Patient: sex F, age 64
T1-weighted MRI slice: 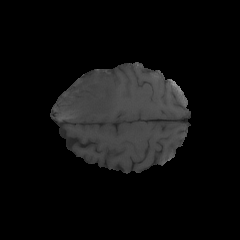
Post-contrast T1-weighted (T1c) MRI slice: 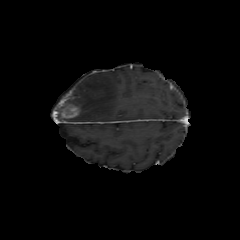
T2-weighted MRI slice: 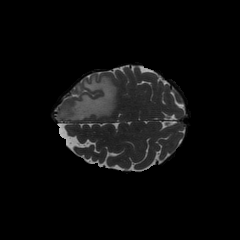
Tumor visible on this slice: yes
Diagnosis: Glioblastoma, IDH-wildtype
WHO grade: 4